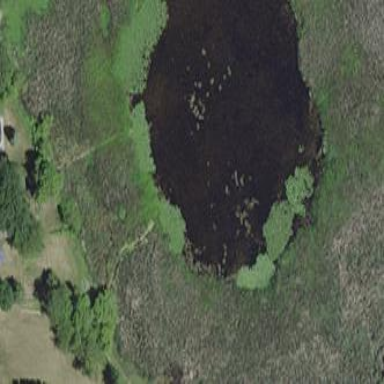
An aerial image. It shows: Peaceful pond surrounded by nature.